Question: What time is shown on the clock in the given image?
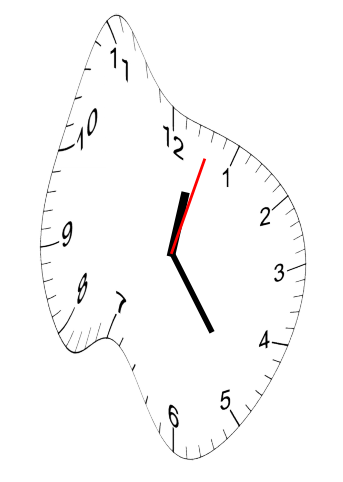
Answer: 12:24:03